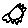
Label: sun